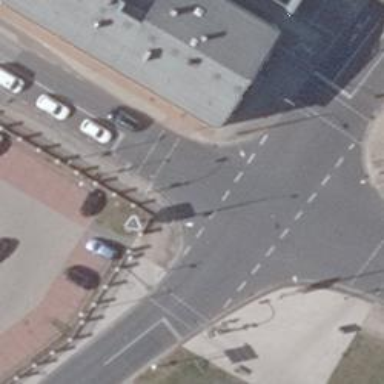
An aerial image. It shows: Crossing with traffic signals.